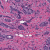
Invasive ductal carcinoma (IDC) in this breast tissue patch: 1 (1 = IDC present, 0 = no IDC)